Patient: sex M, age 42
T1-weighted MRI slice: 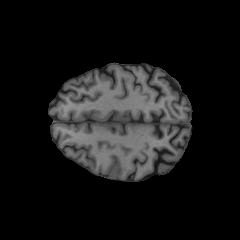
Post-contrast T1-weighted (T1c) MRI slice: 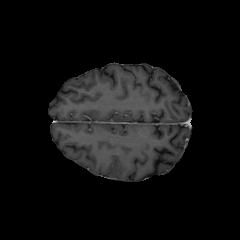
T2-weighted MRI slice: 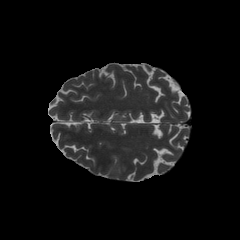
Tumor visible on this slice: yes
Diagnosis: Glioblastoma, IDH-wildtype
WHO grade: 4